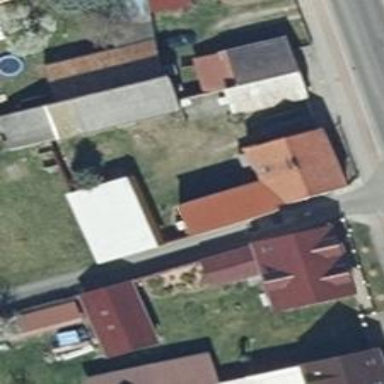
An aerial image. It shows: Residential building.